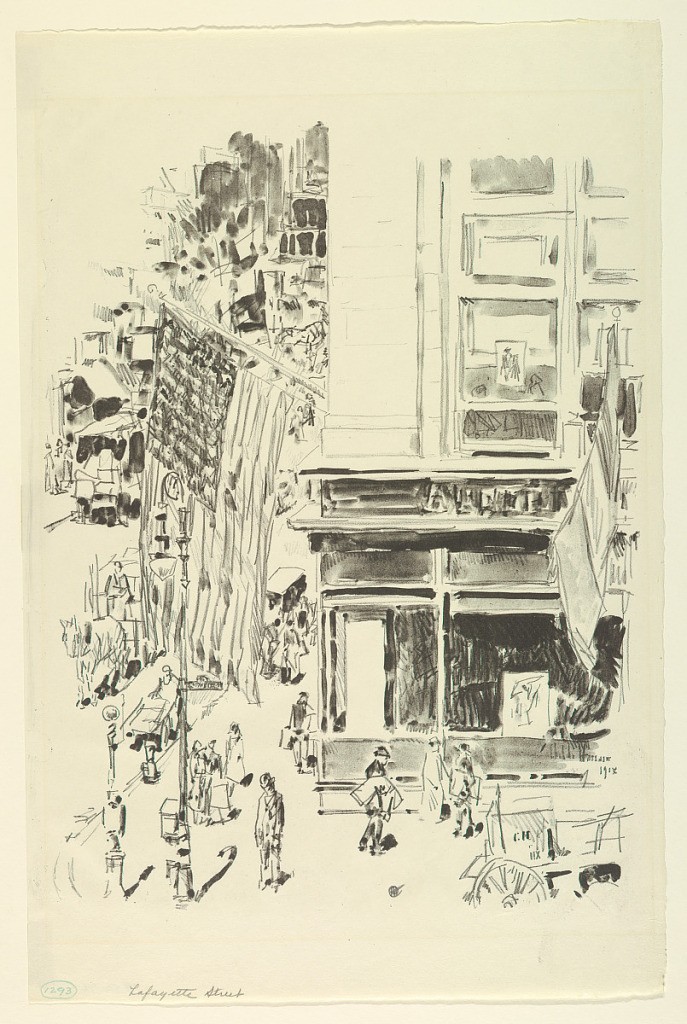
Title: Lafayette Street
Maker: Childe Hassam, American, 1859–1935
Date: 1918
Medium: Lithograph on wove paper
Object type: Print
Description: Corner of Lafayette Street, lower Manhattan. A large American flag hangs from the corner building.